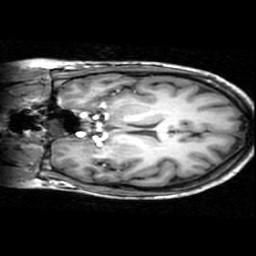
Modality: T1w
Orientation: coronal
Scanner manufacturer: ge
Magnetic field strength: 3 T
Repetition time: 0.009036 s
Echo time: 0.00184 s